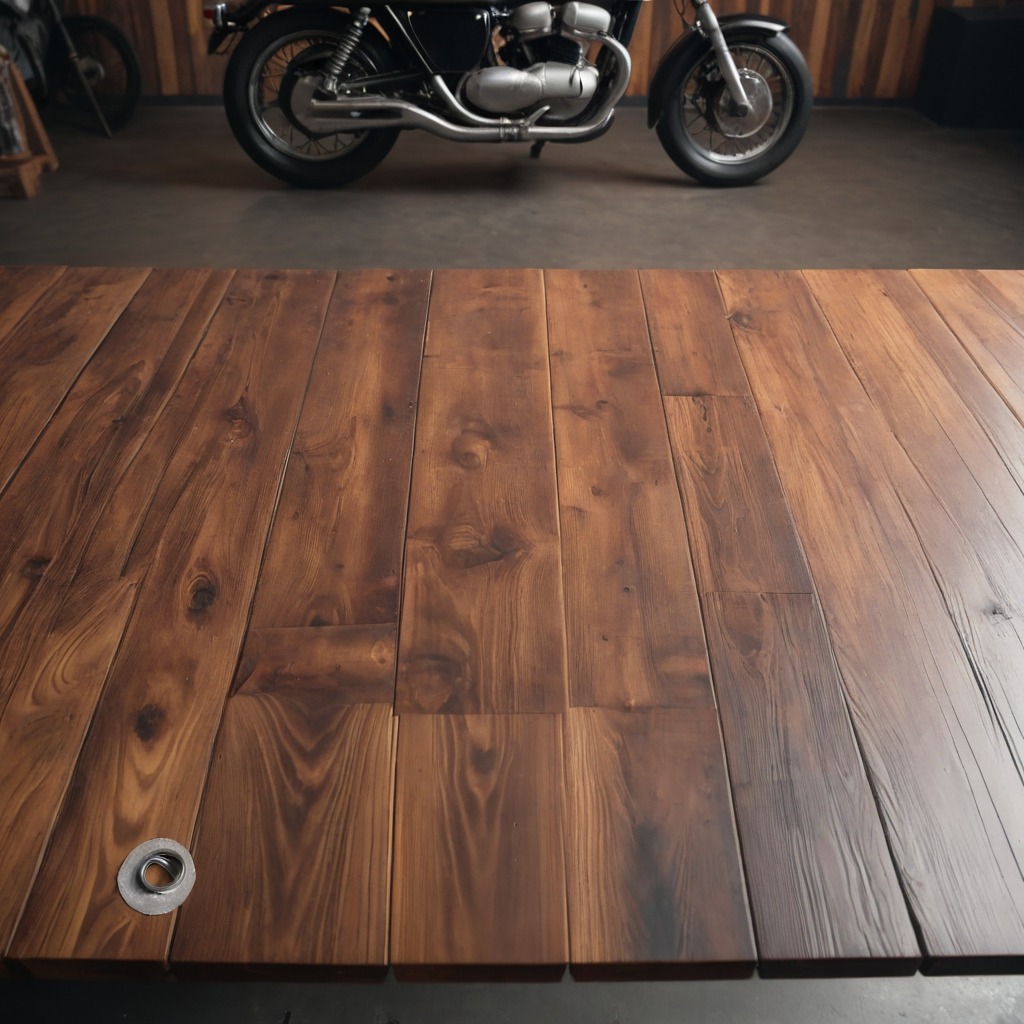
A metal nut is lying on a wooden table in a vintage motorcycle garage.